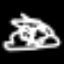
Label: angel